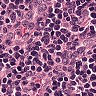
Metastatic tissue present: no